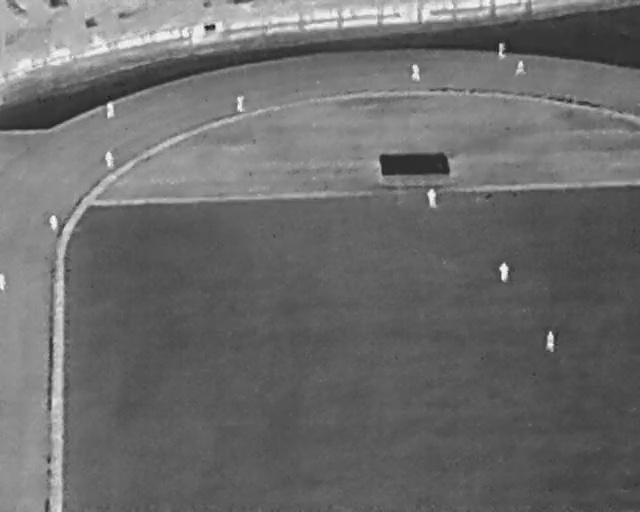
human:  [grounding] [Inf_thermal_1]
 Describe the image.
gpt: In the satellite image, there is  <ref>1 medium person </ref> <box>[[15, 20, 18, 22, 2]]</box> located at top left,  <ref>2 medium person </ref> <box>[[36, 19, 38, 21, 2], [63, 13, 66, 14, 2]]</box> located at top,  <ref>1 medium person </ref> <box>[[15, 30, 18, 31, 2]]</box> located at left,  <ref>2 small person </ref> <box>[[7, 42, 9, 44, 2], [0, 54, 1, 55, 2]]</box> located at left,  <ref>2 medium person </ref> <box>[[84, 65, 87, 67, 2], [77, 52, 80, 54, 2]]</box> located at right,  <ref>1 medium person </ref> <box>[[65, 37, 69, 39, 2]]</box> located at center,  <ref>2 medium person </ref> <box>[[80, 12, 82, 14, 2], [77, 8, 80, 10, 2]]</box> located at top right.